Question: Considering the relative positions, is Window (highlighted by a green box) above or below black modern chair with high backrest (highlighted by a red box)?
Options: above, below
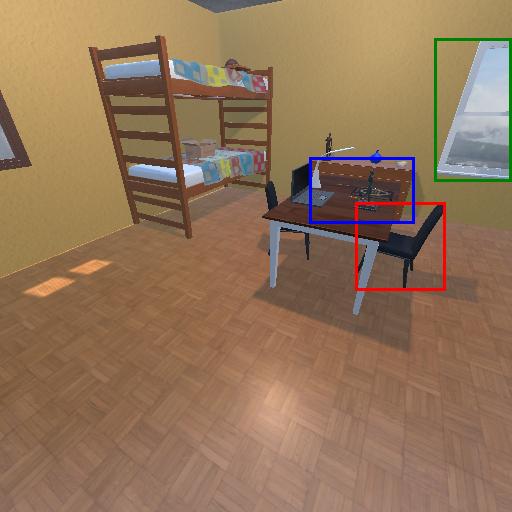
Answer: above